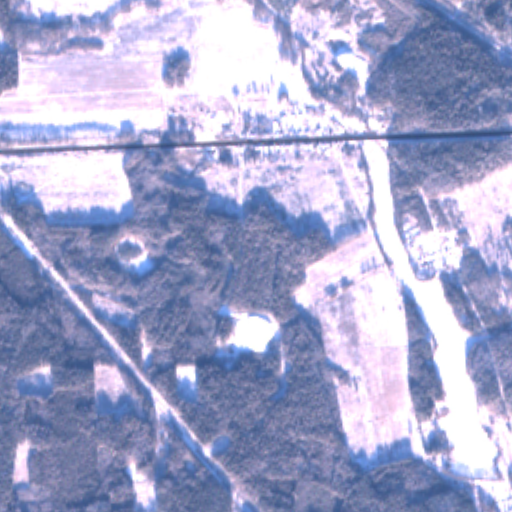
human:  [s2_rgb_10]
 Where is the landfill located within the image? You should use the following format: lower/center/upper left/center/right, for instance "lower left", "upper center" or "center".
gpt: The landfill is located in the lower center of the image.
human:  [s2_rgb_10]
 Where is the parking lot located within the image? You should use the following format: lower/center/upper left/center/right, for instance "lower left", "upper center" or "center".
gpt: The parking lot is located in the upper center of the image.
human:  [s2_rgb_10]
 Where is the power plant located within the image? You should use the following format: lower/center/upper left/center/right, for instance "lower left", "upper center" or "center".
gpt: There is no power plant in the image.